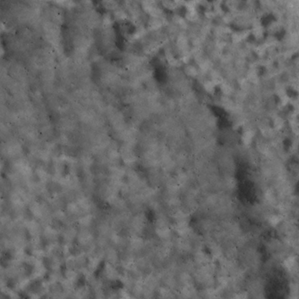
Label: non_frost